Brain MRI, t1w sequence, axial 2D slice.
Patient: age 21, sex F, weight 78 kg, height 1.78 m
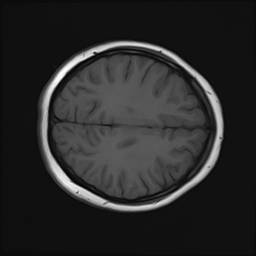